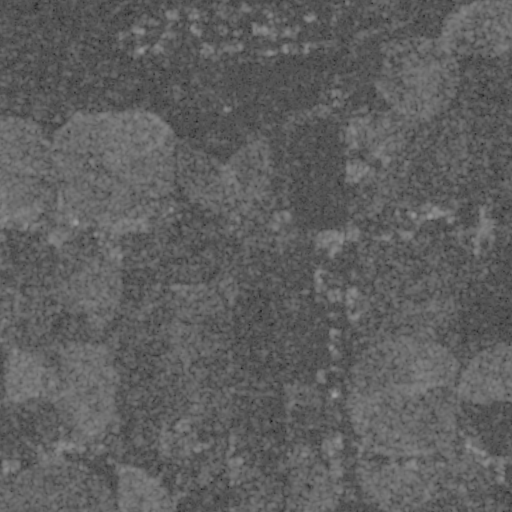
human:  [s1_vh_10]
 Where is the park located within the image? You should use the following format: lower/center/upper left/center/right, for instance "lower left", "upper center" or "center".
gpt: The park is located in the upper right of the image.
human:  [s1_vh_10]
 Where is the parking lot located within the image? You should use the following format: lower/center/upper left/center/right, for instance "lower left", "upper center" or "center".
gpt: The parking lot is located in the center right of the image.
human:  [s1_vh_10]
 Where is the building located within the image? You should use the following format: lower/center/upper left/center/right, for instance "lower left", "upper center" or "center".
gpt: The building is located in the center left of the image.
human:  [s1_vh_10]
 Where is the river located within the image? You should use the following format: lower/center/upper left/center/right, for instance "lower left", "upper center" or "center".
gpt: The river is located in the upper left of the image.
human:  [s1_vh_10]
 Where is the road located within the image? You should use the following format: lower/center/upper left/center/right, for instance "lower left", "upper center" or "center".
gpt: There is no road in the image.

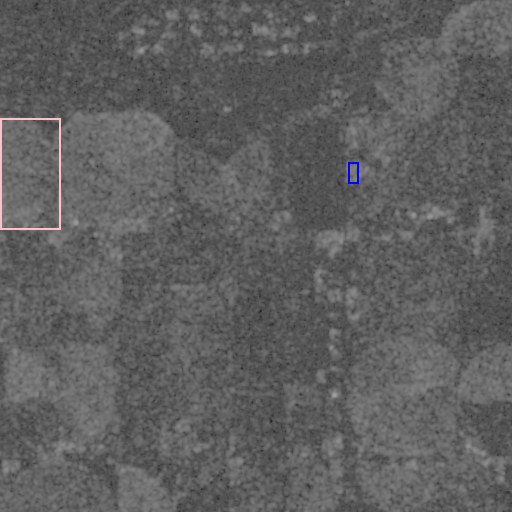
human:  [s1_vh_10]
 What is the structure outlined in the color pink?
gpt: The structure outlined in pink is a crop field.
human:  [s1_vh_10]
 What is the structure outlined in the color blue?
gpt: The structure outlined in blue is a park.
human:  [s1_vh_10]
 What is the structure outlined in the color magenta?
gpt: There is no magenta outline.